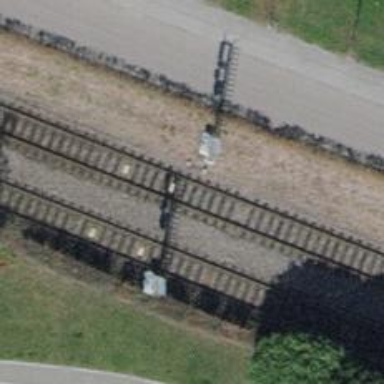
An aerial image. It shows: Railway signal.